Question: I was able to see an interesting case using
<URL>
They have a class 'ESTNearable' with property called 'zone'.
'''
// ENUM
typedef NS_ENUM(NSInteger, ESTNearableZone ) {
ESTNearableZoneUnknown = 0,
ESTNearableZoneImmediate,
ESTNearableZoneNear,
ESTNearableZoneFar,
};
// CLASS
@interface ESTNearable : NSObject <NSCopying, NSCoding>
// ...
@property (nonatomic, assign, readonly) ESTNearableZone zone;
// ...
@end
'''
So when I try to use this method in , compiler fails with that error:

As I understand there is some kind of compiler bug and for some reason it believes that I want to use old 'zone' method from 'NSObject' '- (struct _NSZone *)zone OBJC_ARC_UNAVAILABLE;' I can use other specific properties of that class without any problems.
As I use an SDK I can not change the name of the 'zone' method. I believe I can write some kind of obj-c category, add some new method there, which will return value of original one, but I do not want to add obj-c classes in my project.
Is there any possibility to call this method from swift as I believe correct 'zone' method will be called for class instances?
Thanks in advance!
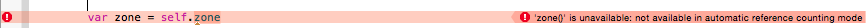
Answer: Here I found the same question. I <URL> more deeply there. I could not find something more good, so I went ahead with my old assumptions.
I Added this category to . It worked fine.
'''
#import <EstimoteSDK/EstimoteSDK.h>
@interface ESTNearable (Ex)
/// Solving the compiler problem that "zone" method is unavailable in Swift
@property (readonly) ESTNearableZone nearableZone;
@end
// Implementation
@implementation ESTNearable (Ex)
- (ESTNearableZone)nearableZone
{
return self.zone;
}
@end
'''
After that I just used 'nearableZone' method in
'''
var zone = someNearable.nearableZone
'''